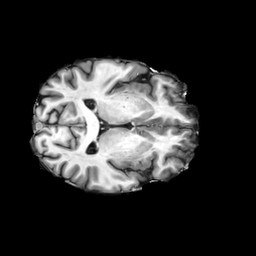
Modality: T1w
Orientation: axial
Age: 58
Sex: male
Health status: ill